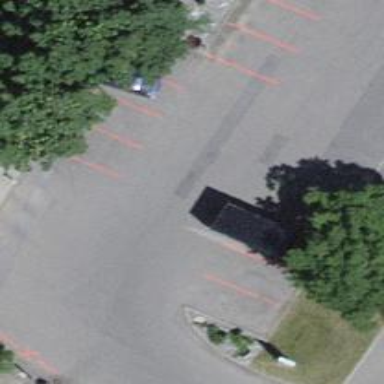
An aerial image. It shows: Road serving as parking aisle.